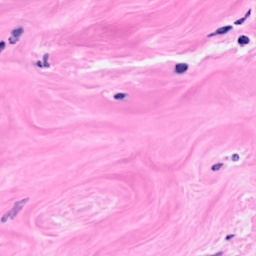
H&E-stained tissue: Breast